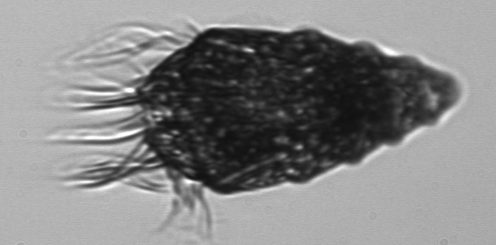
Label: Laboea_strobila